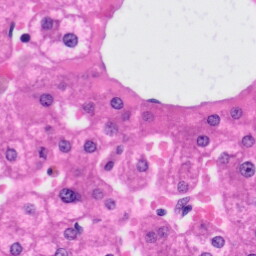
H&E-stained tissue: Liver